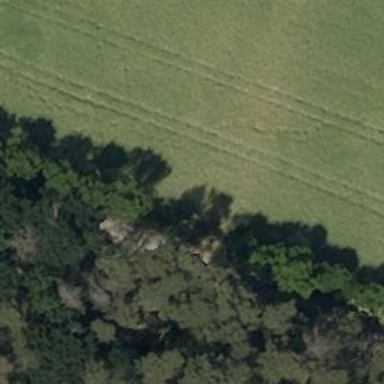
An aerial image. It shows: Row of trees in natural setting.